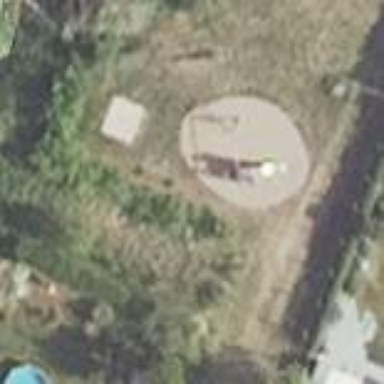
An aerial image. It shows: Playground area for leisure land.